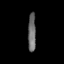
Tissue: skin
Cell type: T cells
Senescence score: 0.7683
Nuclear area (px): 294
Mean DAPI intensity: 107.905